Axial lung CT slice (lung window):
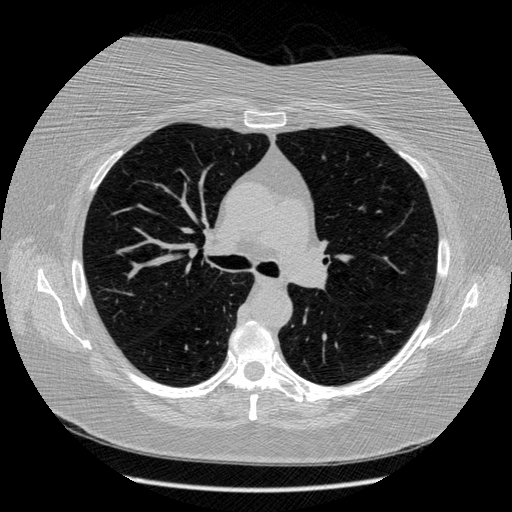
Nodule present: no